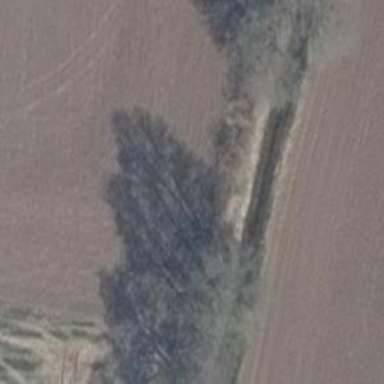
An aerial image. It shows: Row of deciduous broadleaved trees.